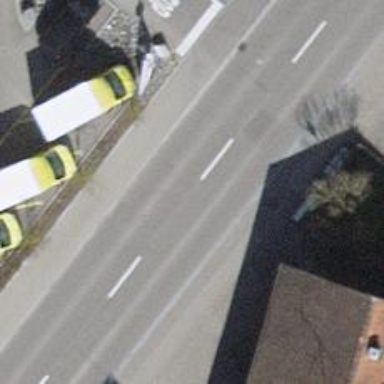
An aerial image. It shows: Public transport stop position.